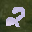
Label: 2